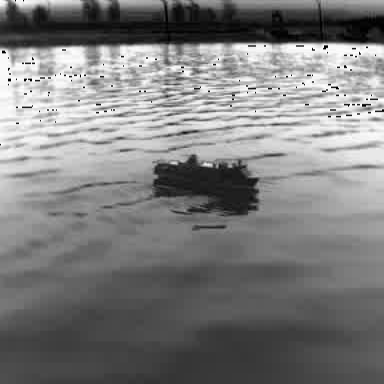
There is a container_ship in the infrared image.